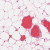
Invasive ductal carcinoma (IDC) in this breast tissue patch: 0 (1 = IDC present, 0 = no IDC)